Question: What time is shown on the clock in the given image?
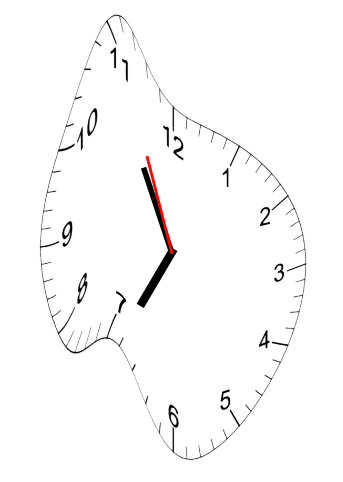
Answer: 06:54:56